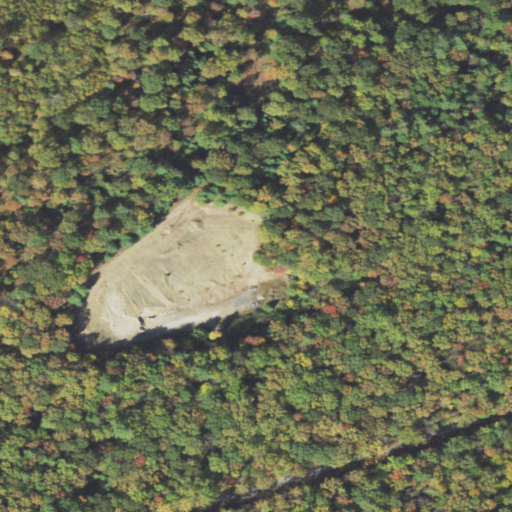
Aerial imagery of mountain in Pennsylvania named Sand Knob containing deciduous forest, mixed forest, evergreen forest, barren land, open development, cultivated crops, pasture, and herbaceous wetlands